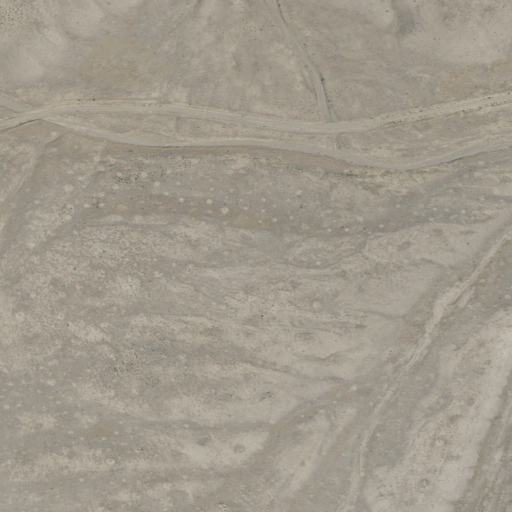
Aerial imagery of valley in Utah named Little Sage Valley containing grassland and shrub